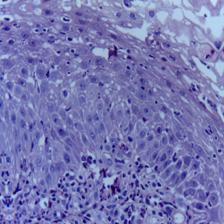
Diagnosis: Normal